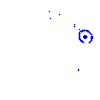
Particle: pion